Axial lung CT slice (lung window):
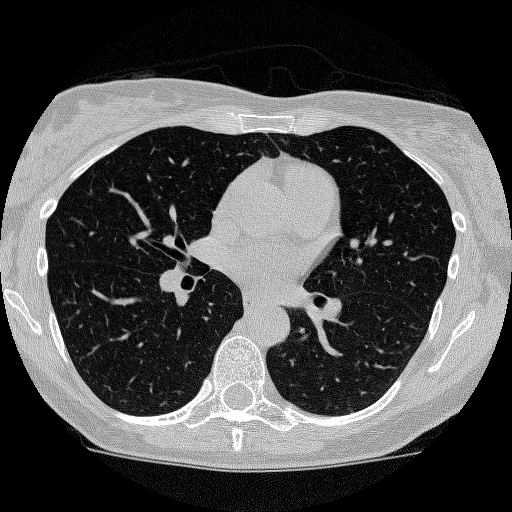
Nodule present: no